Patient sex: M
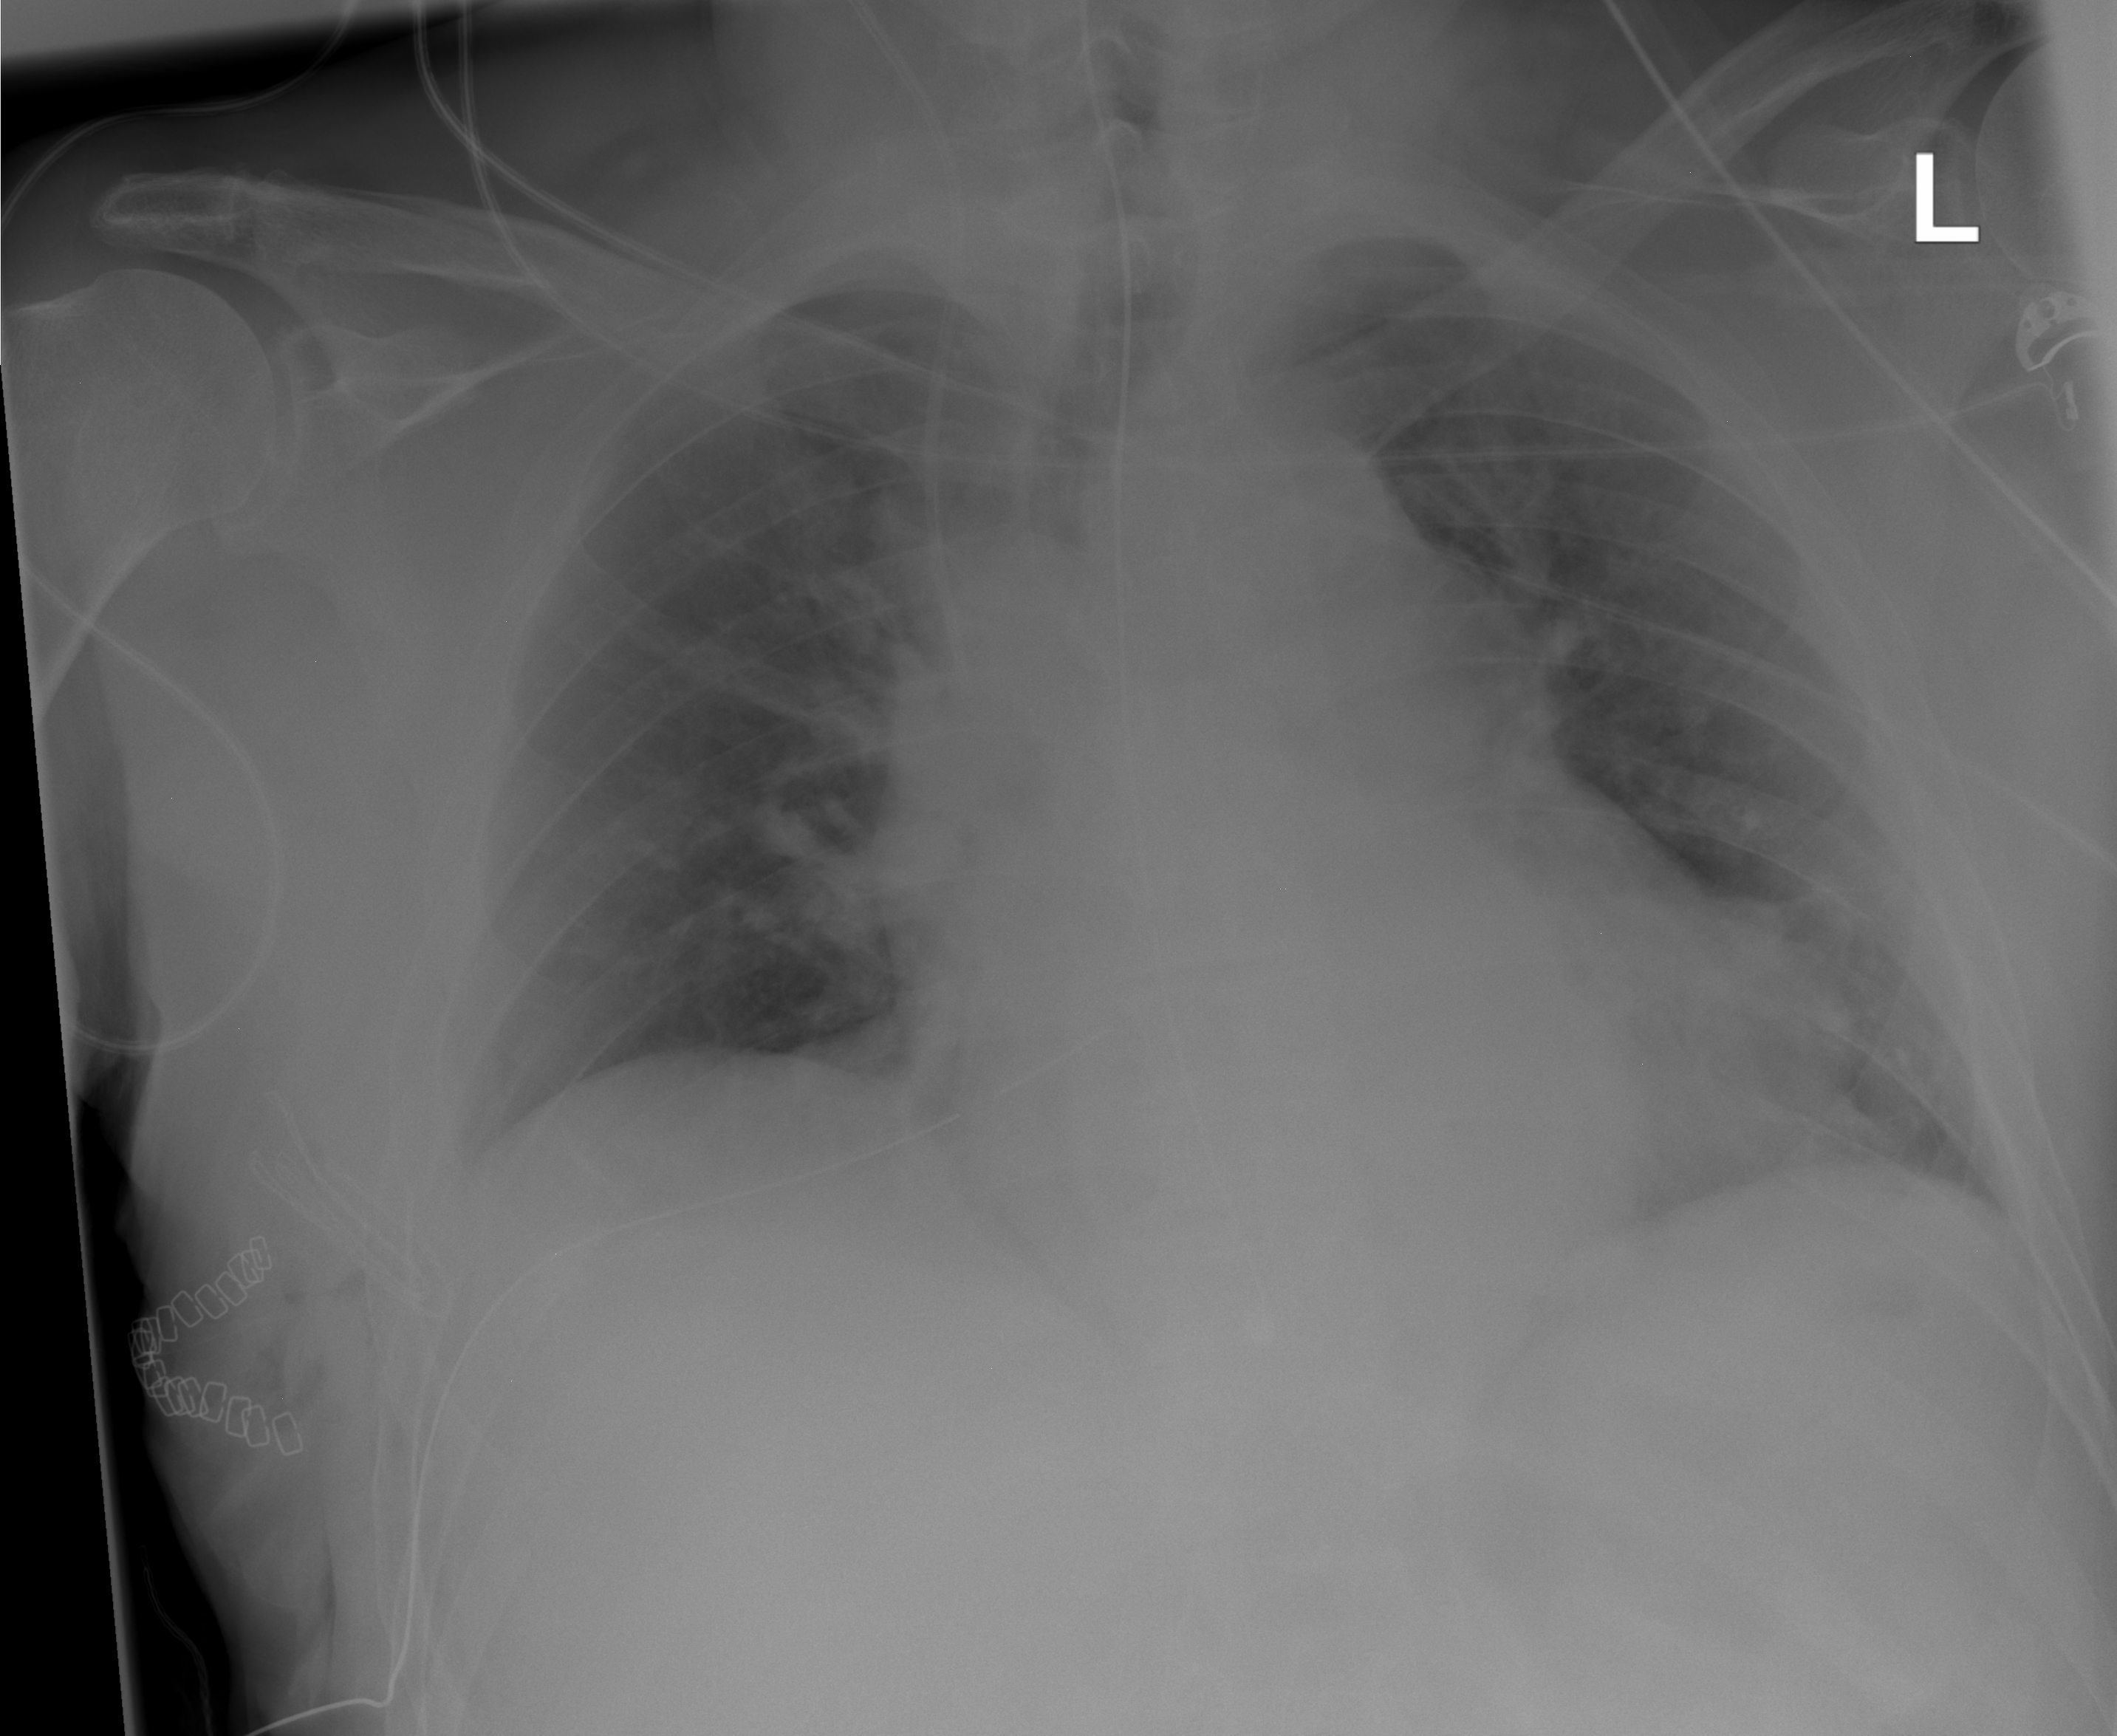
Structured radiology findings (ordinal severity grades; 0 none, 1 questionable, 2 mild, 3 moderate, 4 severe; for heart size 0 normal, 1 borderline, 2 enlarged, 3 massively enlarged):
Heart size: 2
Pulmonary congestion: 0
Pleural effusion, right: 0
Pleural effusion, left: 0
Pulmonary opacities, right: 0
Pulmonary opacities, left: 0
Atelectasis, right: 2
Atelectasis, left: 0